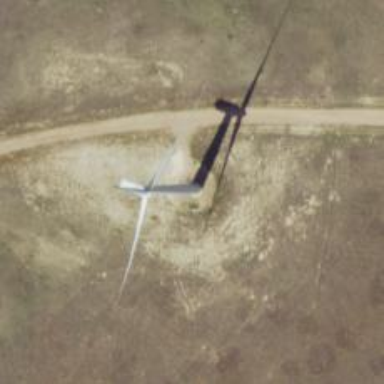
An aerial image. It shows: Wind generator with horizontal axis. The generator is wind turbine.